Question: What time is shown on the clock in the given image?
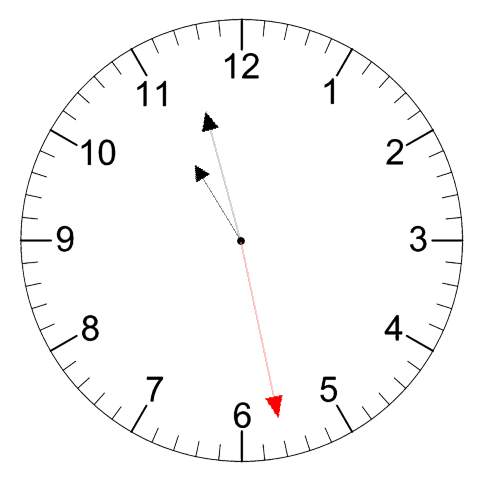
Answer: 10:57:28